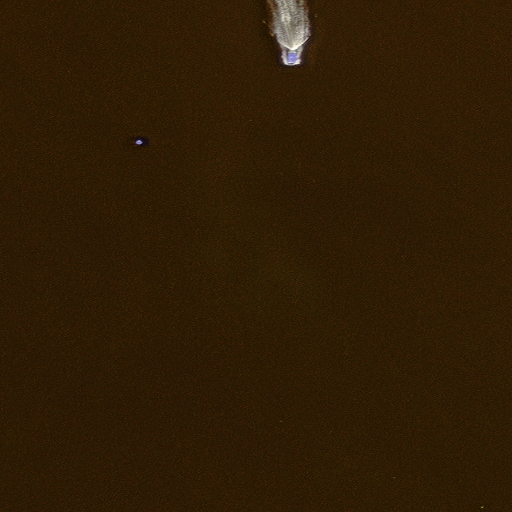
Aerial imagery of bar in Alaska named Faust Rock containing only unknown